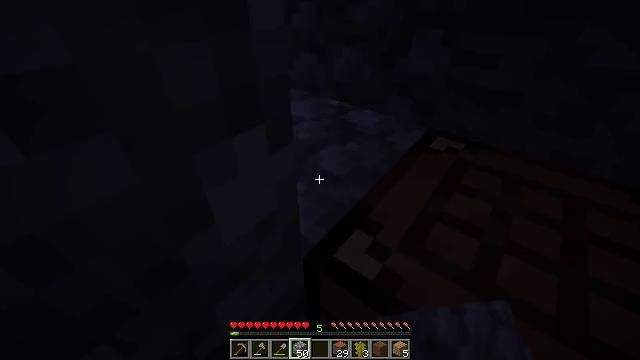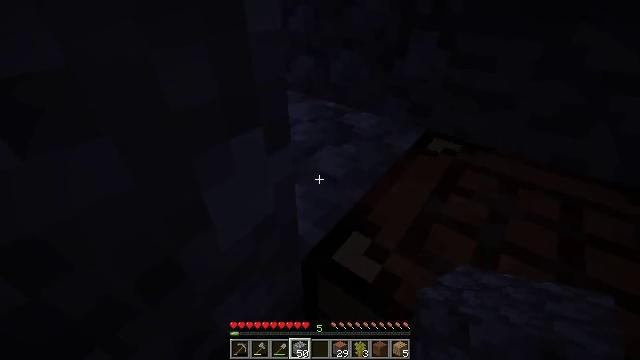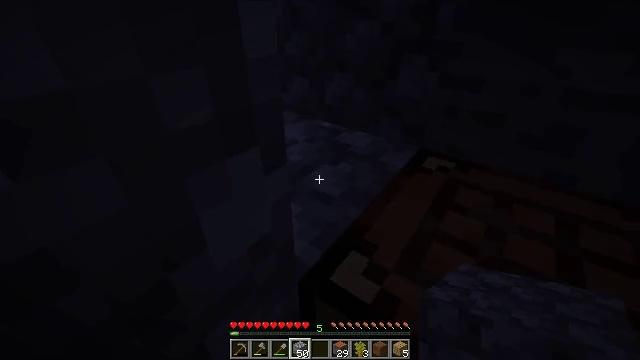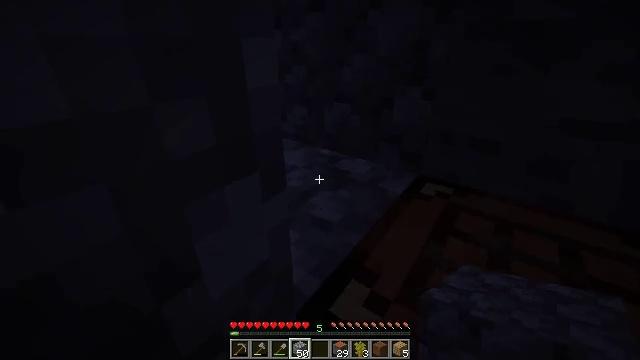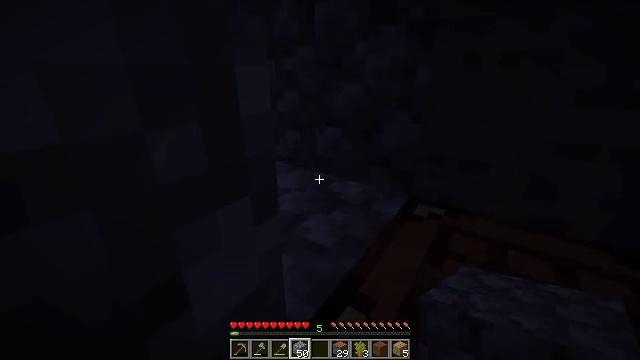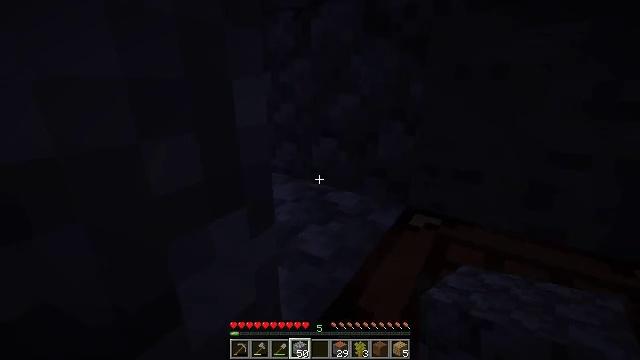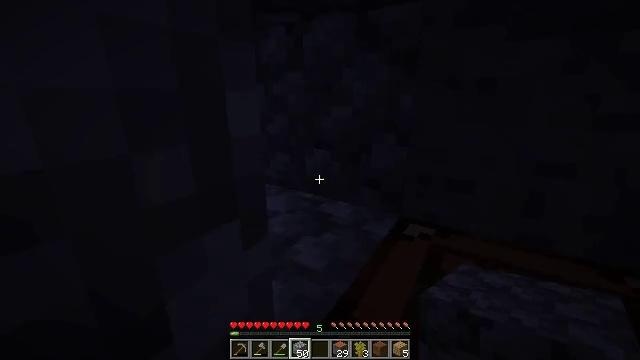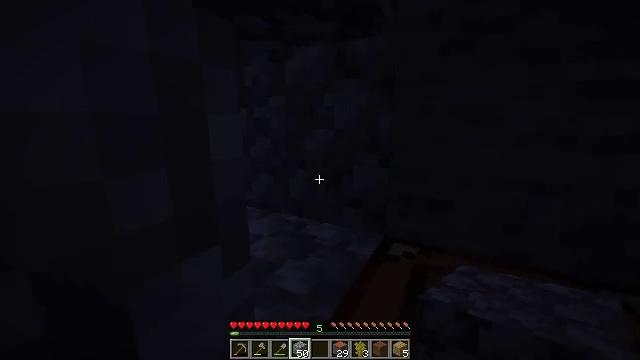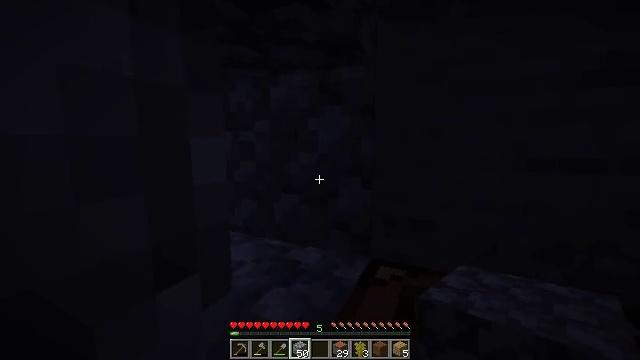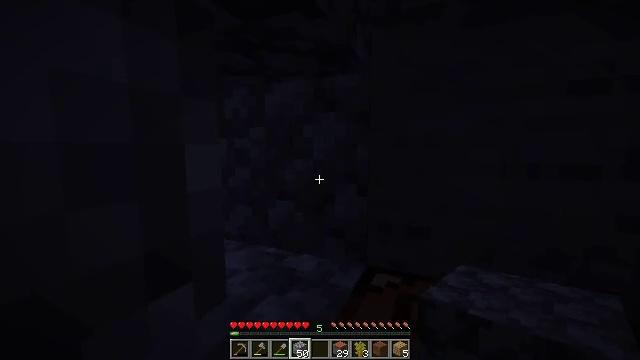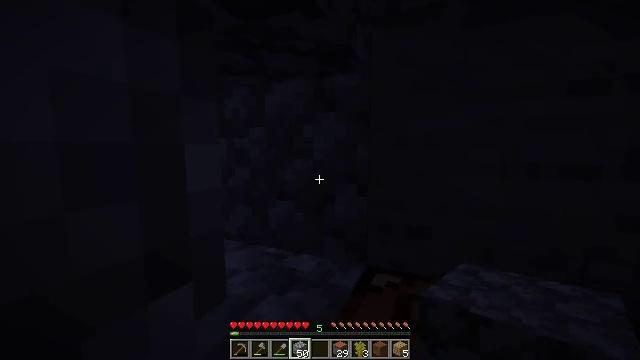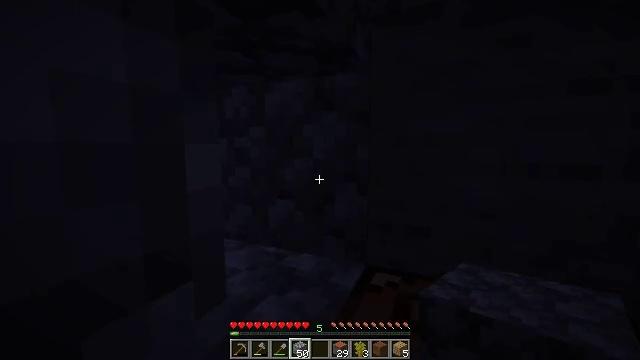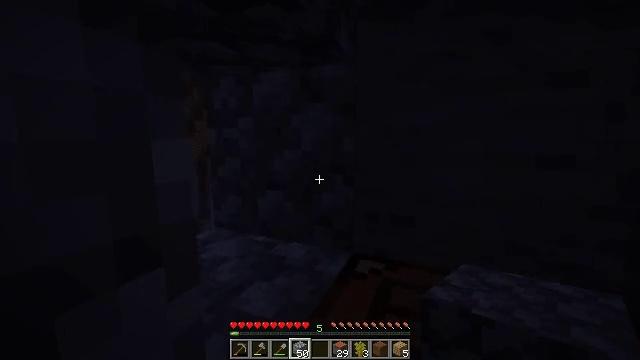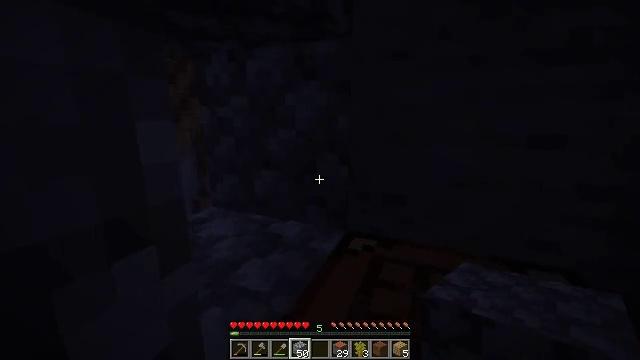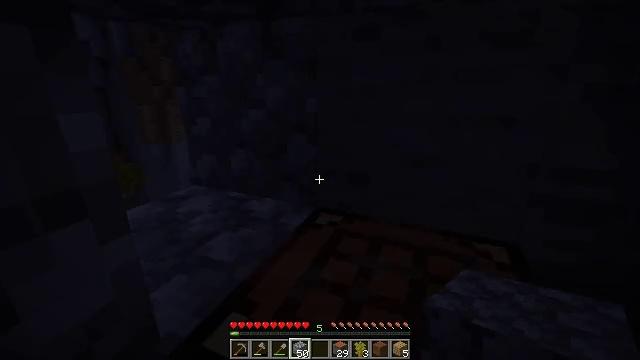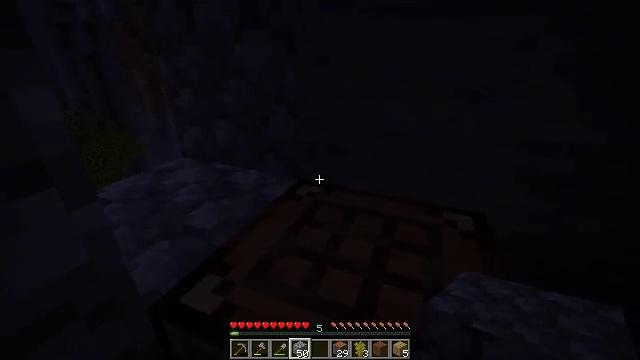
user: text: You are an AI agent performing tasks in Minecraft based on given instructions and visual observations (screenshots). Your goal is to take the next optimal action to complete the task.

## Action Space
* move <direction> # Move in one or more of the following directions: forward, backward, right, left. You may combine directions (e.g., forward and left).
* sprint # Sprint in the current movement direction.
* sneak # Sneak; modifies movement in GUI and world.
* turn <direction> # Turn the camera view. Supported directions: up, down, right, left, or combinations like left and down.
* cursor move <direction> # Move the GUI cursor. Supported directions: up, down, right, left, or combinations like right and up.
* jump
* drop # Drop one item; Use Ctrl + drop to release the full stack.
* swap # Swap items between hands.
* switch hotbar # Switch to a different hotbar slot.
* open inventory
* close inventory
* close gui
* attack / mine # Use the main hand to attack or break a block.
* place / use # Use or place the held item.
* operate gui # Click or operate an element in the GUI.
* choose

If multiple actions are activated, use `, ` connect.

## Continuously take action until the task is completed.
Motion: motion action
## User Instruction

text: Use acacia wood to craft acacia planks.
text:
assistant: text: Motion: no_op
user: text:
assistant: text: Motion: turn right and up
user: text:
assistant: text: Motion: turn up
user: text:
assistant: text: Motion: turn right and up
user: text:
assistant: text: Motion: turn up
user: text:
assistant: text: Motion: turn right and up
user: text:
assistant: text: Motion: turn right and up
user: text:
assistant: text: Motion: turn right and up
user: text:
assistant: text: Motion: turn right and up
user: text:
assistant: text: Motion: no_op
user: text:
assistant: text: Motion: no_op
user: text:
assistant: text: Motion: move right, turn down
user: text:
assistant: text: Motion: move right, turn down
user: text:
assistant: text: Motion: move right, turn down
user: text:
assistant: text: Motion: turn down
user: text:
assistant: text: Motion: turn down
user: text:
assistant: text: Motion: turn down
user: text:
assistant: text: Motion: turn down
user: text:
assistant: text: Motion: no_op
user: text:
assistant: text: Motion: no_op
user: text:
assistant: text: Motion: no_op
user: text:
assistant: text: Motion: no_op
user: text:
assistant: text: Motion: no_op
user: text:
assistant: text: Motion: no_op
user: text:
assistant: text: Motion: turn right and up
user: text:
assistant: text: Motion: turn right and up
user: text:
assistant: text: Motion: turn right and up
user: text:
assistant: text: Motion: turn right and up
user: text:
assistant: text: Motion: turn right
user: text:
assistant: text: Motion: no_op